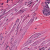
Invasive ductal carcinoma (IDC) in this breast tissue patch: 1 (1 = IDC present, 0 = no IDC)